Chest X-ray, PA view. Patient: 57 years old, sex M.
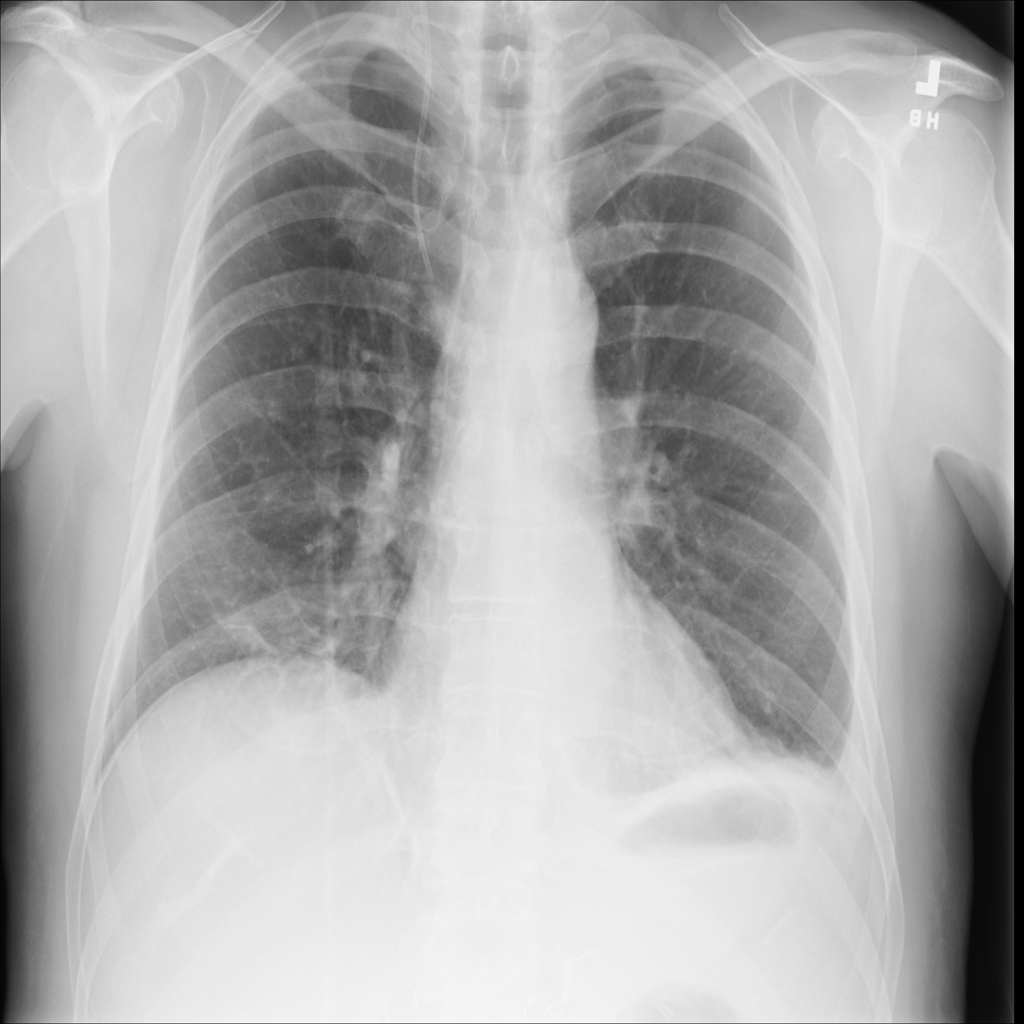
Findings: Atelectasis, Effusion, Infiltration